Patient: sex M, age 47
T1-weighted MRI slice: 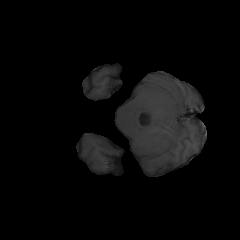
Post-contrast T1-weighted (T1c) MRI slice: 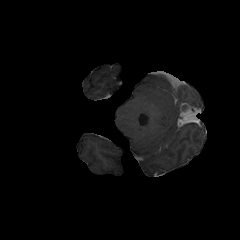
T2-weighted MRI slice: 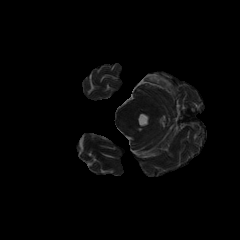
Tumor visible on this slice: no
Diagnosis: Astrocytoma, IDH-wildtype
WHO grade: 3